A time-domain waveform of one vibration snapshot from a rolling-element bearing is shown. Diagnose the bearing from this image, choosing from: normal, inner_race, outer_race, ball.
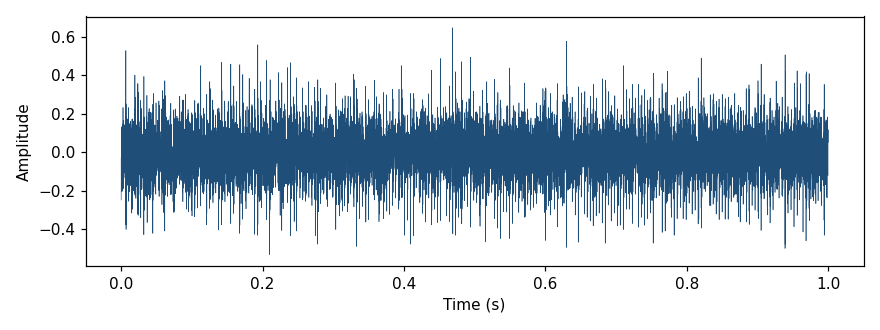
Answer: outer_race